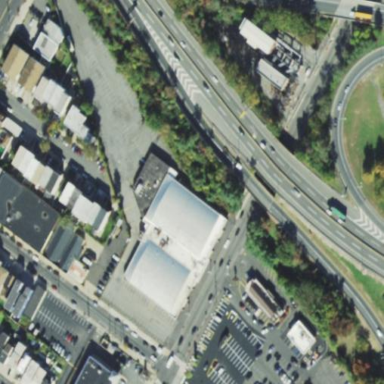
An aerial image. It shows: Building with bowling alley inside.